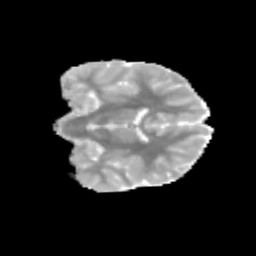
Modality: MD
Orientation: coronal
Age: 11
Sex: male
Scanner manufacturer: siemens
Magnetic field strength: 3 T
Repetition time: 3.8 s
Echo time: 0.07 s